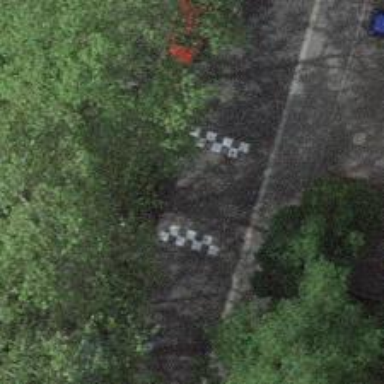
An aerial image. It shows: Traffic calming table.